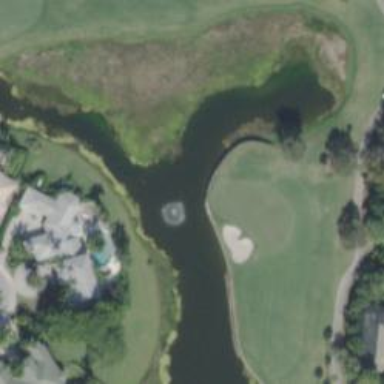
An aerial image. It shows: View of golf hole.